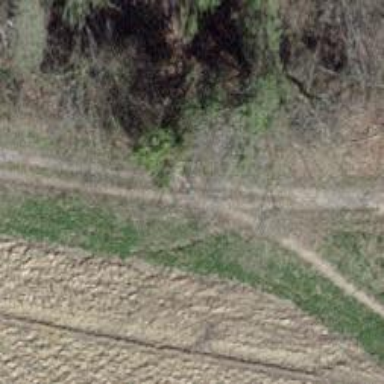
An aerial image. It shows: Unpaved path.